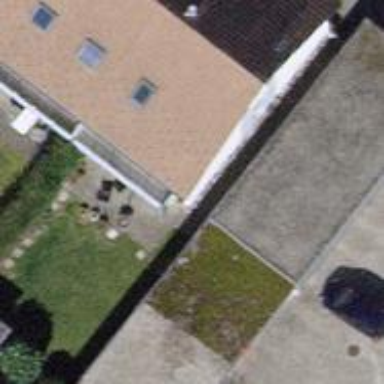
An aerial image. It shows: Garage.